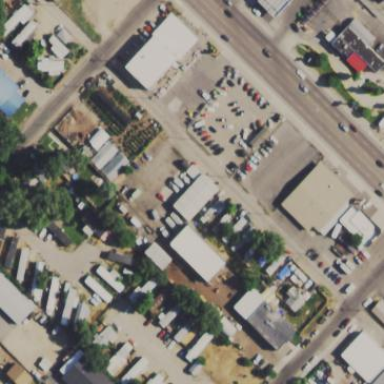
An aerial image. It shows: Residential area designated as trailer park.